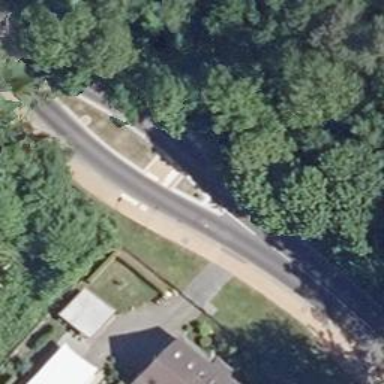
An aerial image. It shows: Traffic calming island.